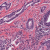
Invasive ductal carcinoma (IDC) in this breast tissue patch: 1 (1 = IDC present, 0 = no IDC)